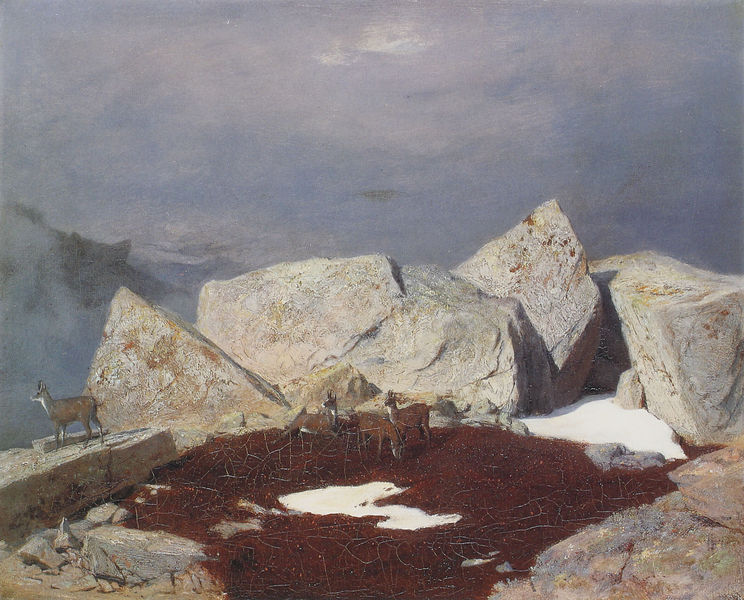
Titel: Gebirgslandschaft mit Gemsen
Künstler: Arnold Böcklin
Institution: Basel, Kunstmuseum
Schlagwörter: berg, blau, felsen, himmel, weiß, wolken, landschaft, grau, eis, rot, schnee, beige, steine, öl, ruhe, gipfel, gletscher, klippen, risse, stille, glatt, blut, kargheit, alpin, ziegen, gemsen, überleben, ensam